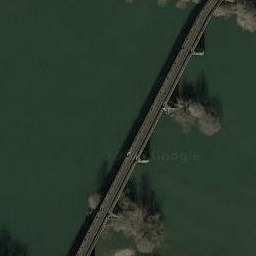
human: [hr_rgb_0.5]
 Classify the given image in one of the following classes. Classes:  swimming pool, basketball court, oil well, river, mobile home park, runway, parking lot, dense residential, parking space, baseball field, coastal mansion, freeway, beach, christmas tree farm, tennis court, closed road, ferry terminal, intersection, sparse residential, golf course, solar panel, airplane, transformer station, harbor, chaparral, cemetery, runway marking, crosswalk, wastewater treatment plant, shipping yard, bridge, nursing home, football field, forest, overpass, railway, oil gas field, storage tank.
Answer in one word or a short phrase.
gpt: bridge